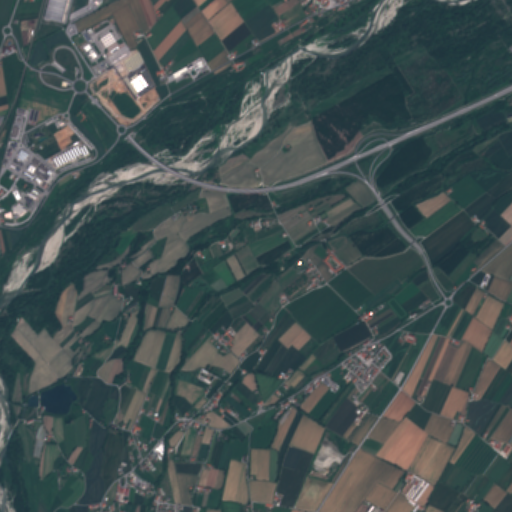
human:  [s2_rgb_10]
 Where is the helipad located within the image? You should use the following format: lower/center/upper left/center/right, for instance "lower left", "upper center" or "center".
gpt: The helipad is located in the upper left of the image.
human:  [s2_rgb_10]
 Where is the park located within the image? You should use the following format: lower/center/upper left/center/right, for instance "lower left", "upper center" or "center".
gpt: The park is located in the upper left of the image.
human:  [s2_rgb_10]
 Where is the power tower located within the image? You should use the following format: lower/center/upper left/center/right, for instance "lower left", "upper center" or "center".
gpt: The power tower is located in the upper left of the image.
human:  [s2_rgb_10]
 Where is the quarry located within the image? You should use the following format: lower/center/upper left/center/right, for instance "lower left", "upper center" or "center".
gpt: The quarry is located in the lower of the image.
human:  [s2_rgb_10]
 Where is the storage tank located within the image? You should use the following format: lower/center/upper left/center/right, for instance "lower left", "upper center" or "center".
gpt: The storage tank is located in the lower left of the image.
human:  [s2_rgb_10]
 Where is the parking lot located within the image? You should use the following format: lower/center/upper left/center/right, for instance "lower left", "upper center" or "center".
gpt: There is no parking lot in the image.